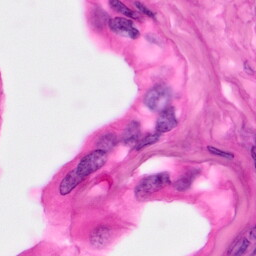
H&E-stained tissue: Pancreatic